Question: I created a class library and now I want to consume it on a website.
'''
using System;
using System.Web.UI;
namespace FeedPath
{
public partial class ClassFeed : System.Web.UI.Page
{
public void ParseFeed(string builtUrl, int maxFeed, string code)
{
System.Net.WebRequest myRequest = System.Net.WebRequest.Create(builtUrl);
System.Net.WebResponse myResponse = myRequest.GetResponse();
System.IO.Stream rstream = myResponse.GetResponseStream();
System.Xml.XmlDocument rdoc = new System.Xml.XmlDocument();
rdoc.Load(rstream);
System.Xml.XmlNodeList ritems = rdoc.SelectNodes("rss/channel/item");
string title = "", link = "", sdescription = "";
string staticstring = code;
for (int i = 0; i < maxFeed; i++)
{
staticstring = staticstring + i;
System.Xml.XmlNode rdetail;
title = "";
link = "";
sdescription = "";
rdetail = ritems.Item(i).SelectSingleNode("title");
if (rdetail != null)
{
title = rdetail.InnerText;
}
rdetail = ritems.Item(i).SelectSingleNode("link");
if (rdetail != null)
{
link = rdetail.InnerText;
}
rdetail = ritems.Item(i).SelectSingleNode("description");
if (rdetail != null)
{
sdescription = rdetail.InnerText;
}
Response.Write("<li id='" + staticstring + "'><h3><a href='" + link + "' target='new'>" + title + "</a></h3>" + sdescription + "</li>");
staticstring = code;
}
}
}
}
'''
then on .aspx i use
'''
<% string fd01Url = "https://bitly.com/u/l3ny.rss"; ParseFeed(fd01Url, 7, "bl"); %>
'''
I added the reference, but now I'm having trouble initializing it.
I'm trying:
'''
using FeedPath;
public partial class _Default : System.Web.UI.Page
{
protected void Page_Load(object sender, EventArgs e)
{
FeedPath.ClassFeed Myopject = new.FeedPath();
}
}
'''
But with no luck.
The image below is the class I made:

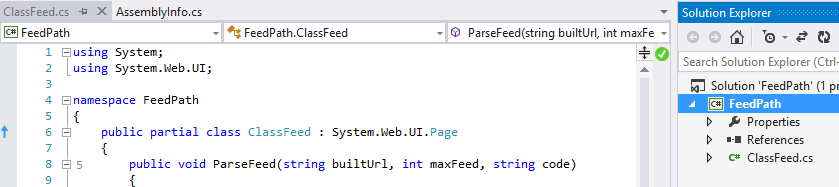
Answer: Your syntax is all wrong, that's why.
'''
protected void Page_Load(object sender, EventArgs e)
{
FeedPath.ClassFeed Myobject = new FeedPath.ClassFeed();
// use 'Myobject' to call instance methods. For example:
Myobject.ParseFeed(...);
}
'''
It's also worth noting that since you've already added 'using FeedPath;', you can call 'ClassFeed' without using the fully qualified namespace. So this would also work:
'''
using FeedPath;
protected void Page_Load(object sender, EventArgs e)
{
ClassFeed Myobject = new ClassFeed();
}
'''
I'd suggest you go through some C# tutorials/walkthroughs and properly learn the basics of the language before continuing on your project.